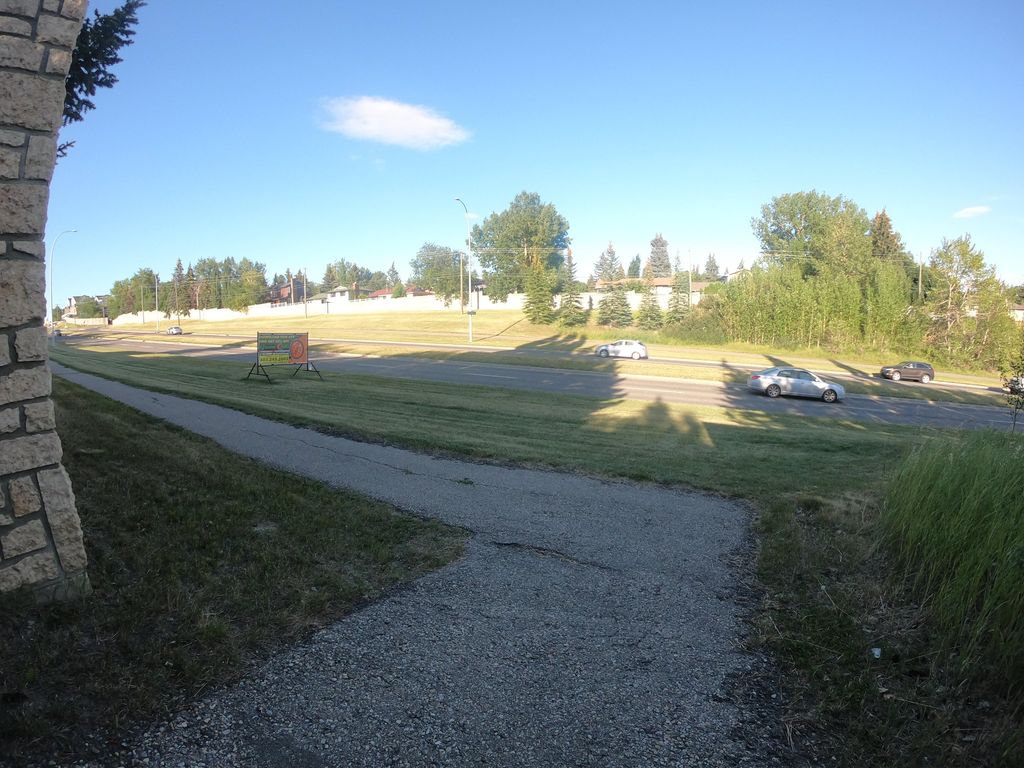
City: calgary